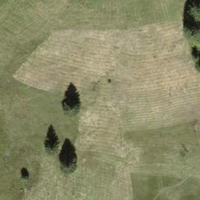
EUNIS habitat code: 24
Species observed at this site:
Eriophorum angustifolium